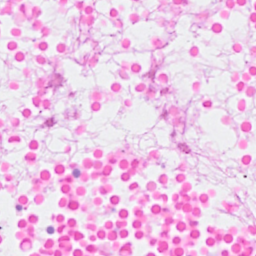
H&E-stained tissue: Breast